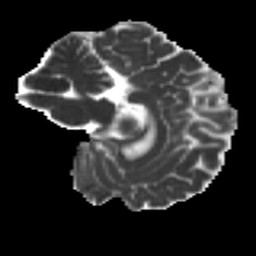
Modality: MD
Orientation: sagittal
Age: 35
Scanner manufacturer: ge
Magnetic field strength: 3 T
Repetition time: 7.8 s
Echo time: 0.0606 s